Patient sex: M
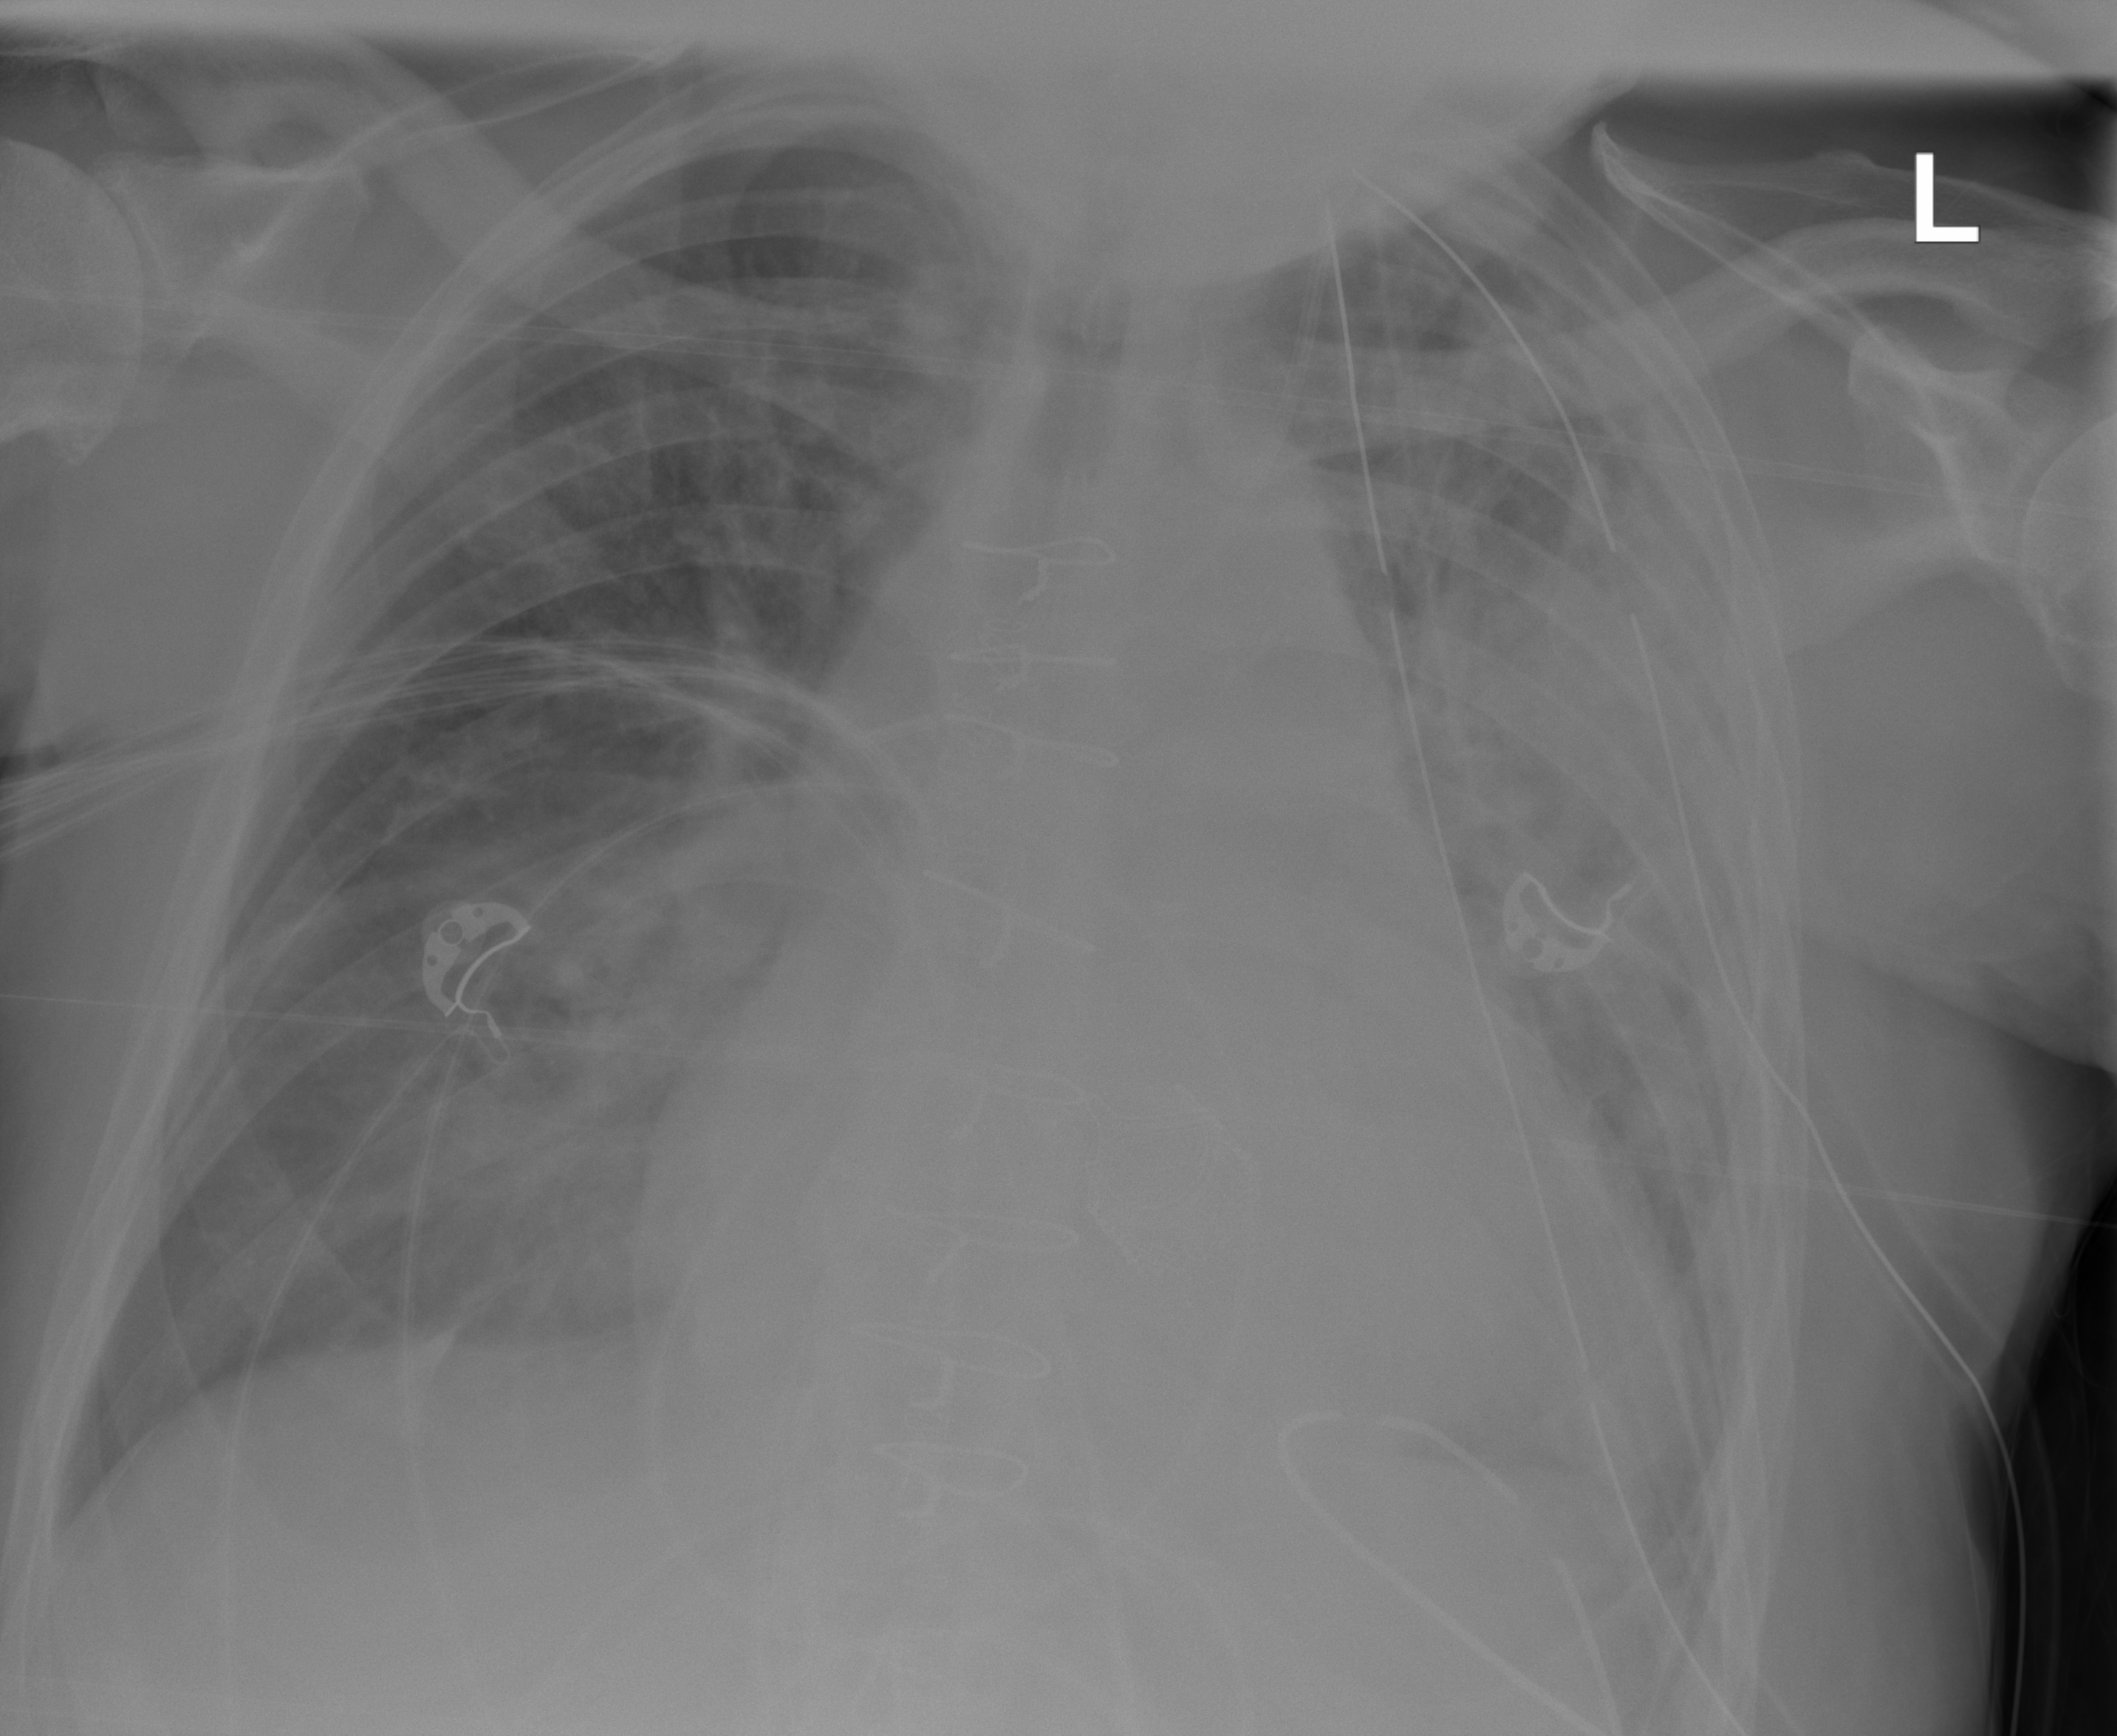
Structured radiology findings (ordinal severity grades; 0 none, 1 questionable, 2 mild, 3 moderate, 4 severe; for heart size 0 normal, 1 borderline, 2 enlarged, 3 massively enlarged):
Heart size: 2
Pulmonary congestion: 2
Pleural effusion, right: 2
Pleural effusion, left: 2
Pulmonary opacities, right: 2
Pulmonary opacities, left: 3
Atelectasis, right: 0
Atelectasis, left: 2